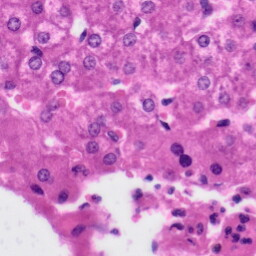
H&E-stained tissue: Liver